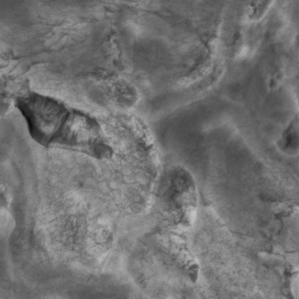
Label: non_frost